Question: I'm learning SpringMVC via Mkyong.com.
When i download the source code from <URL> -- code runs correctly.
And the code does on myself is not working properly(not using MAVEN as per in tutorial)
is not using MAVEN is wrong for not getting output.
Please help me to get output for my source code too.
- Here is my source code <URL>: - I often getting error is "No DispatcherServlet Mapping found with name "mvc-dispatcher"...." -the libraries i used :

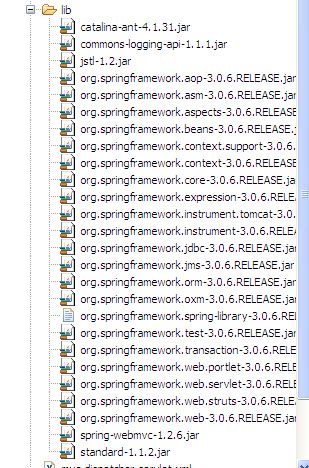
Answer: Make your life easier - use Maven.
If you are learning Spring / MVC, I would suggest you to use <URL> IDE. It has many Spring and Maven friendly features.
For example, to get a working Spring MVC project:-
File -> New -> Other -> Spring Project -> Spring MVC Project.
The embedded Maven will take care of all the dependencies versions.